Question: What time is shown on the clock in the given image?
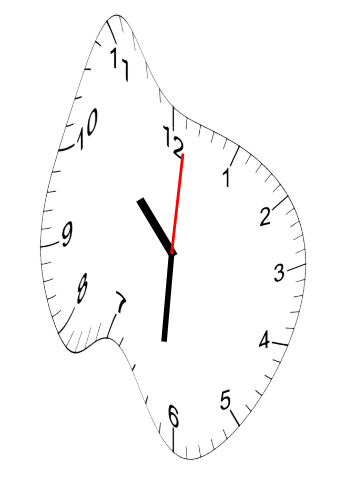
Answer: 10:31:01